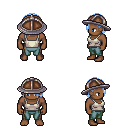
a pixel art fantasy rpg character, male body template, human, dark skin, white pirate shirt, teal pants, white cyan bangs hairstyle, chain helm, four views (front, back, left, right), 2x2 character sprite sheet, small pixel art, hard edges, no anti-aliasing